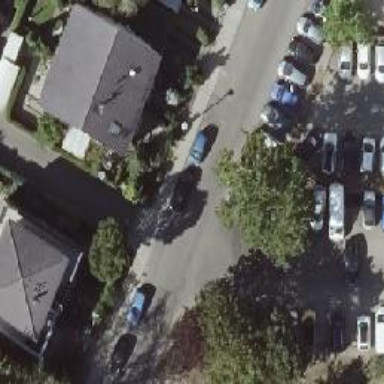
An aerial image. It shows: Residential road with asphalt surface. There is parallel parking lane on the left side of the road.